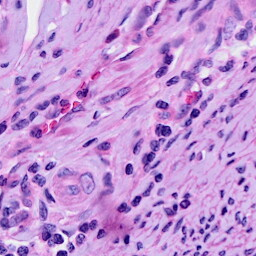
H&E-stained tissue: Cervix